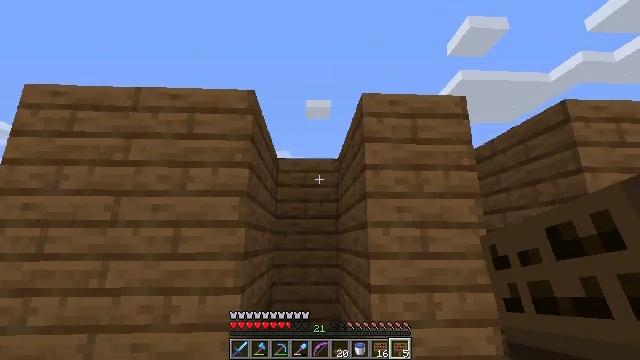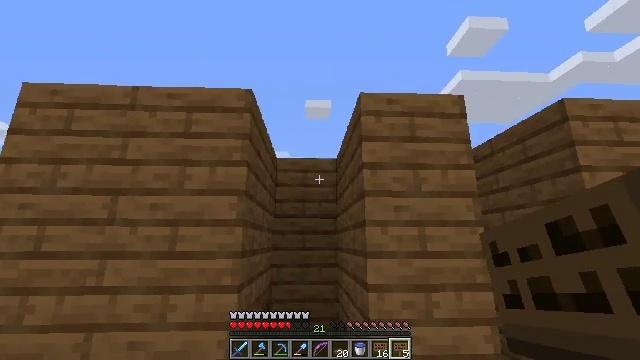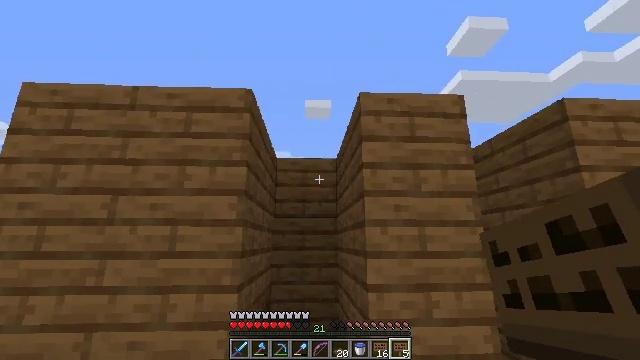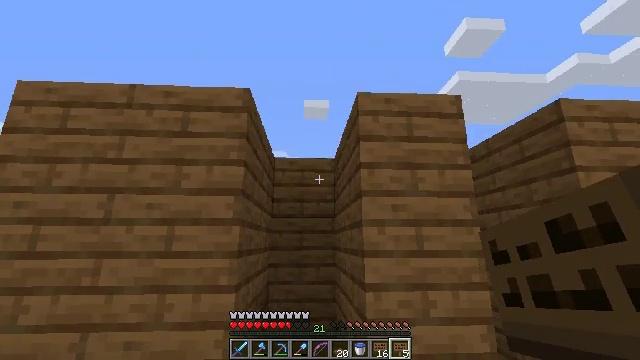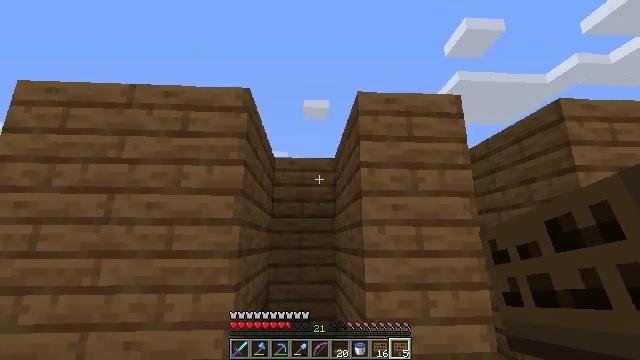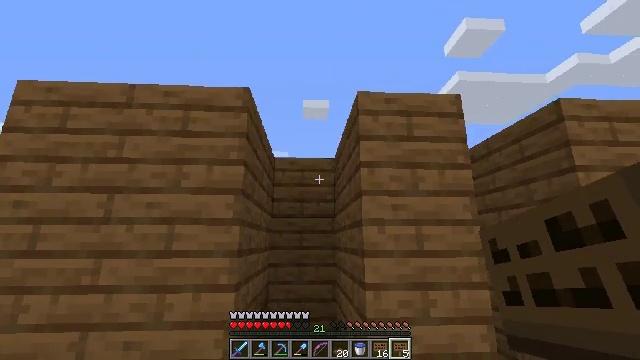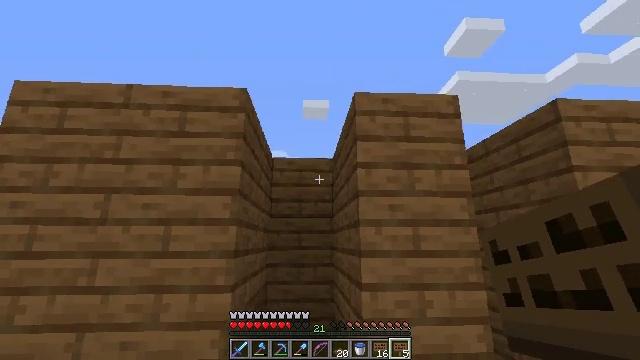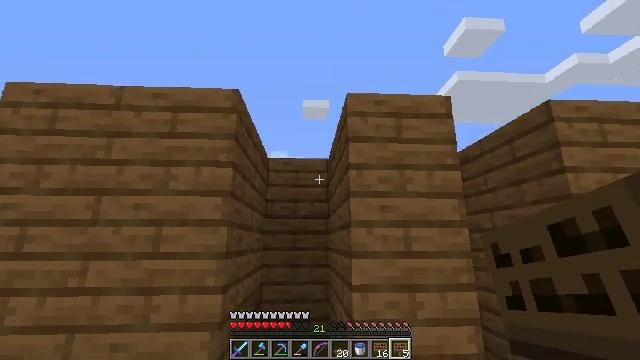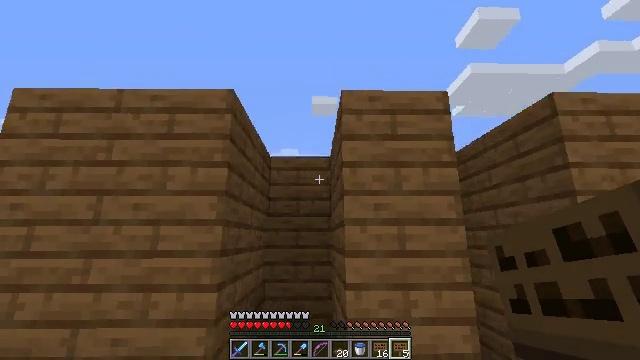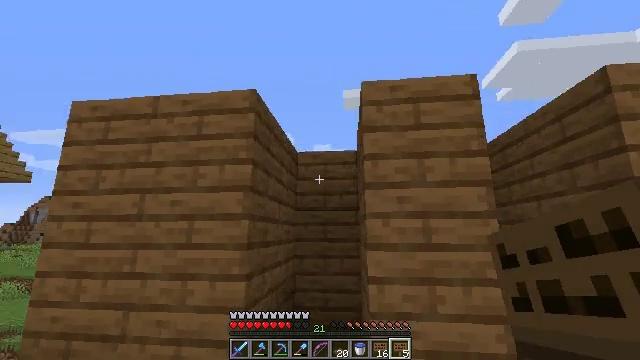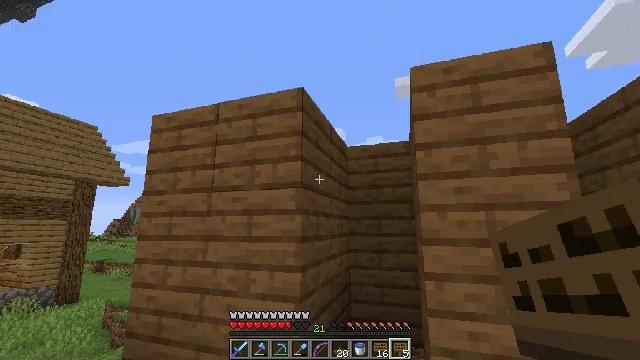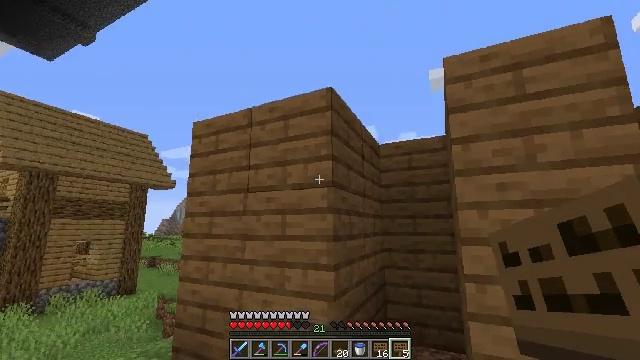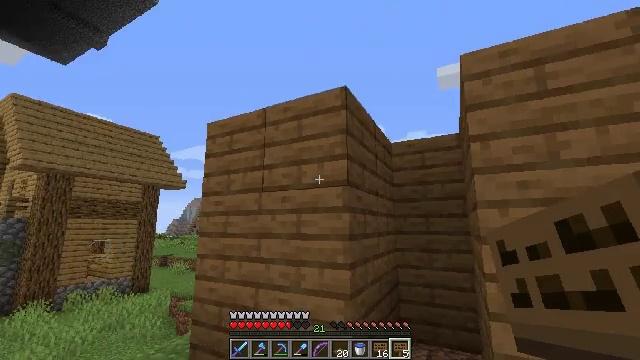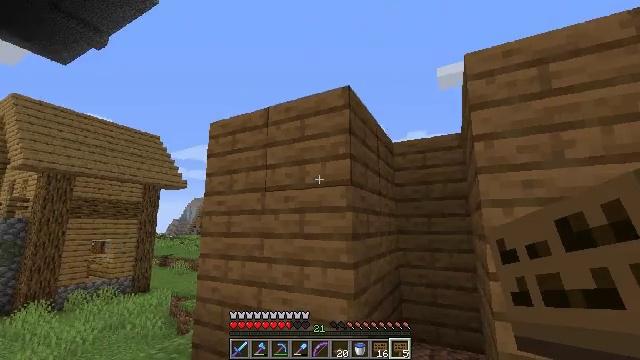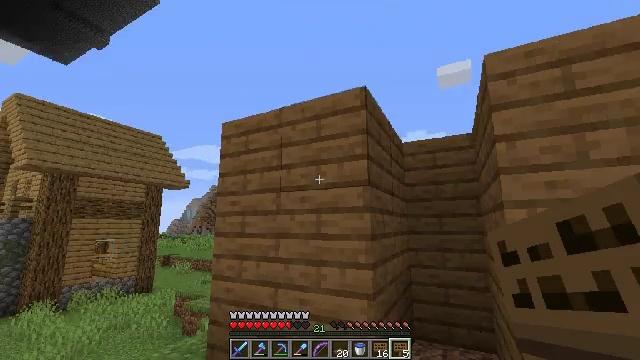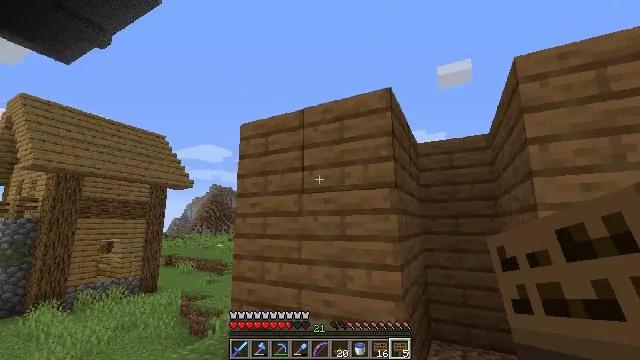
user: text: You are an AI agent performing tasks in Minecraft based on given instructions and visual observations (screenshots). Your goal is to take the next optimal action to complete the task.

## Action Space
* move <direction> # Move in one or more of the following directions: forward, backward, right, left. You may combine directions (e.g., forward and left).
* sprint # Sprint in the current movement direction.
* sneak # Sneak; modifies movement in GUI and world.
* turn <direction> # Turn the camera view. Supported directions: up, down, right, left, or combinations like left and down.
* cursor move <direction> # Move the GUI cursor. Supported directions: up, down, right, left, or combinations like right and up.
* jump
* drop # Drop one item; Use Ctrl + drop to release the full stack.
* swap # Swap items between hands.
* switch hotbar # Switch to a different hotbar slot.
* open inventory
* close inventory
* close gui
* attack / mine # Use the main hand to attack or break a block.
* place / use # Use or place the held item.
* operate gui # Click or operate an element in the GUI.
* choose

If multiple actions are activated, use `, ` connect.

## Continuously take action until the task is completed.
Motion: motion action
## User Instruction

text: Remove a spruce sign from the inventory.
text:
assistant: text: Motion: no_op
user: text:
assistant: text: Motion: no_op
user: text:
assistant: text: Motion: no_op
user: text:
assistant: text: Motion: no_op
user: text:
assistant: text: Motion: no_op
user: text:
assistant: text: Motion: move right
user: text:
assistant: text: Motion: move right
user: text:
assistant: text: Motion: turn left
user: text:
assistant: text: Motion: turn left and down
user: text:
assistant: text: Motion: turn left and down
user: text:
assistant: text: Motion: turn left
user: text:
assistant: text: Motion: move left, turn left
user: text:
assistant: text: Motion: move left
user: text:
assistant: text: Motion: move left
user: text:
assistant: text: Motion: no_op
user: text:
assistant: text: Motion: turn right
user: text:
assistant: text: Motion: turn right and up
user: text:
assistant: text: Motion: turn right and up
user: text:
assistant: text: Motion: no_op
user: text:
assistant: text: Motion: no_op
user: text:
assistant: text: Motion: turn left
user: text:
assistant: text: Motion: turn left and down
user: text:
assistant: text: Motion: turn left and down
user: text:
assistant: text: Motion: turn left and down
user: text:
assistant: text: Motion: turn left
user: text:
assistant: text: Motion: turn left and up
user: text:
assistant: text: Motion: turn left
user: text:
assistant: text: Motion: turn left
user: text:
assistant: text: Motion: turn left and down
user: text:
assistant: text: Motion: turn left and down